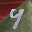
Label: 4